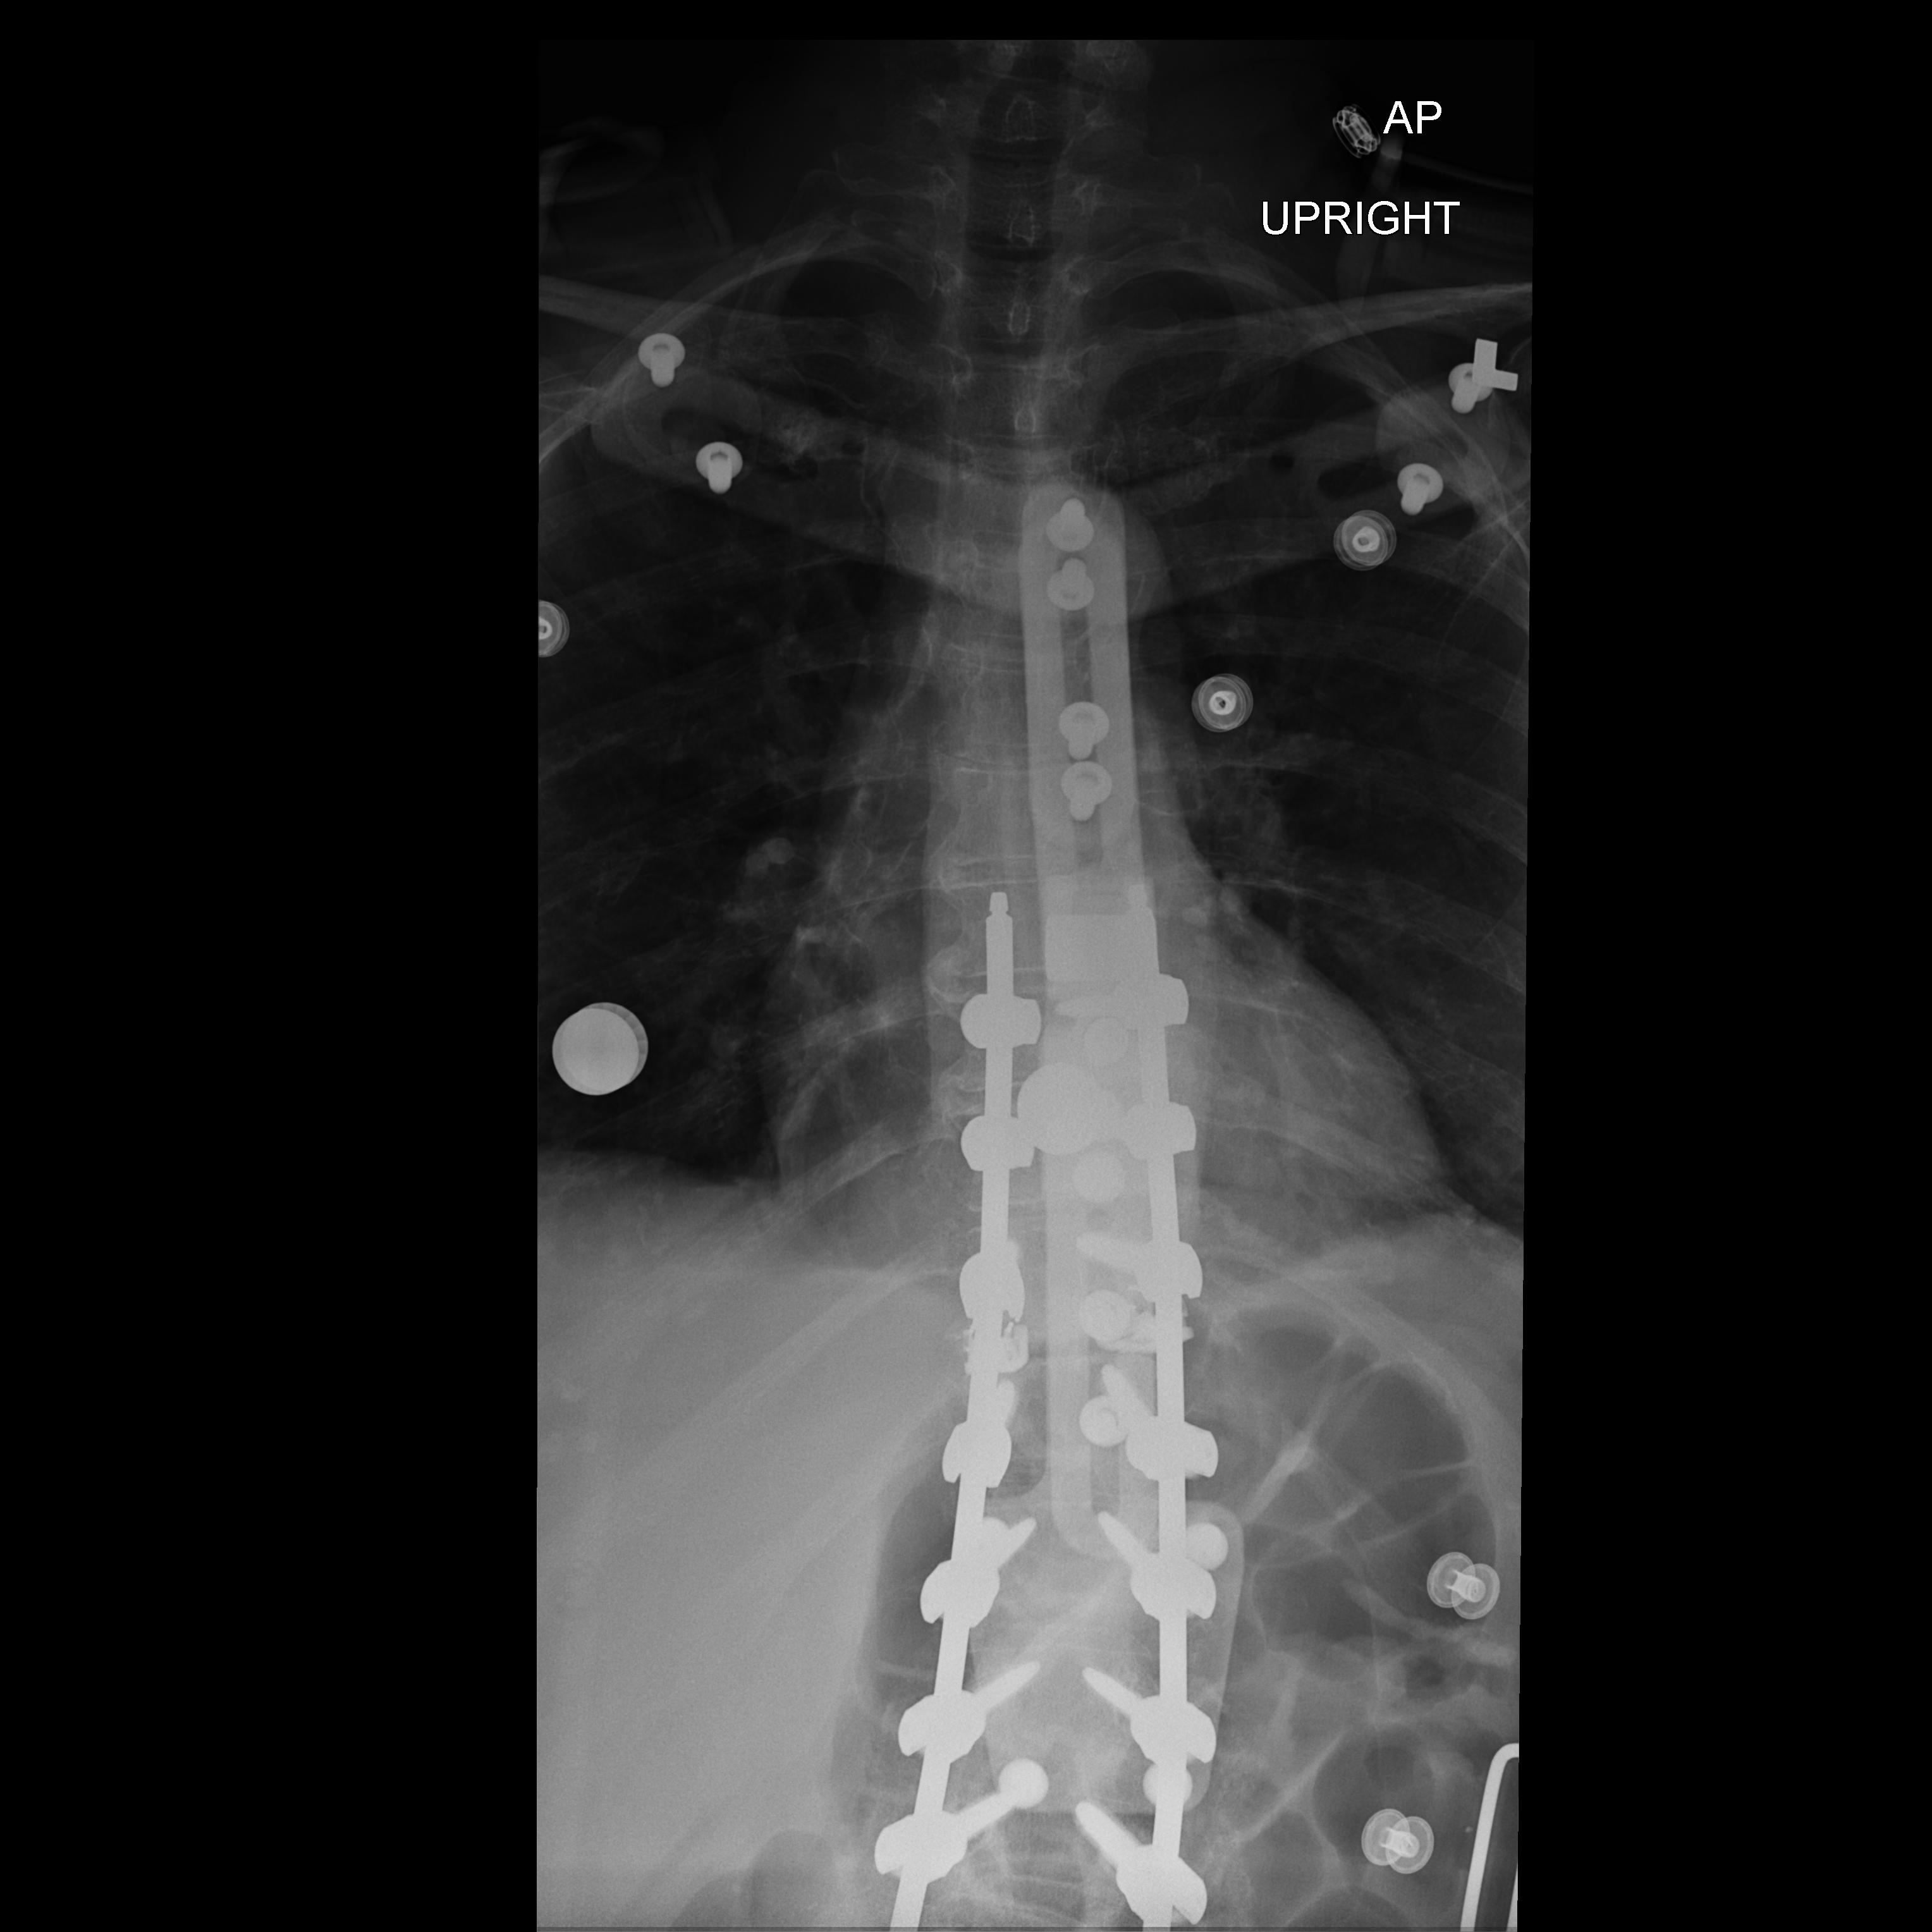
View: AP
Implant manufacturer: medtronic solera